Question: I've been working with sql server 2008 exclusively through the visual studio interface since I've started coding. I'm trying to get at my database in the SSMS, and I connect, but my database is visible, but not expandable in the object explorer.. I see an object count of 0 in the object explorer details. In VS, I have a full database heirarchy to work with, dozens of tables, sprocs, functions. The connection string points to the same location. Any ideas? I have RTFM to no avail. :)

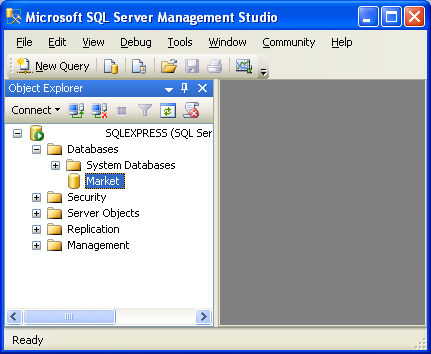
Answer: Turns out my database was awaiting recovery... this was fixed by running the following:
'''
ALTER DATABASE Market SET OFFLINE
GO
ALTER DATABASE Market SET ONLINE
GO
'''